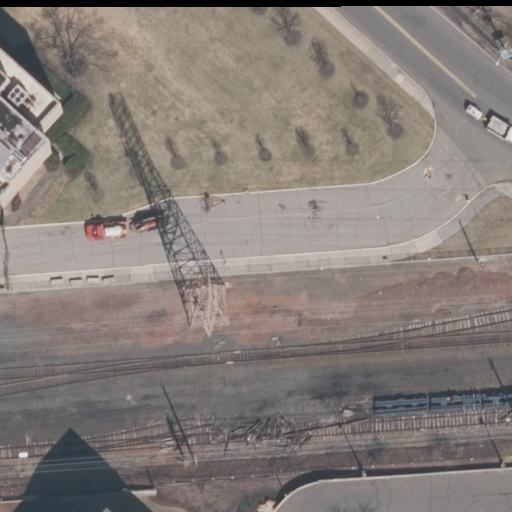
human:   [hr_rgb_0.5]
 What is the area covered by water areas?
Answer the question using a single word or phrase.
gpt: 0m2

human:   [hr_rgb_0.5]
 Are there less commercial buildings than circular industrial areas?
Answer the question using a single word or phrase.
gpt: no

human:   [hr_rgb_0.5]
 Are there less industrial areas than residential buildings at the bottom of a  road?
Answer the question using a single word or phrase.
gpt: no

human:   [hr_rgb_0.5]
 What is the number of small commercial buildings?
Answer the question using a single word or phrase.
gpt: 0

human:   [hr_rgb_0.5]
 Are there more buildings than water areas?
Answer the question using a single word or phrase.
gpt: yes

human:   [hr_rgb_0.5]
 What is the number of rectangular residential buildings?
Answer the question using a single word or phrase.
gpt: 1

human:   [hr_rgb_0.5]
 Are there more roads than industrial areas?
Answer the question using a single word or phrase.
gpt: yes

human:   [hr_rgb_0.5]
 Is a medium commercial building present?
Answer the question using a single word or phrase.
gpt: no

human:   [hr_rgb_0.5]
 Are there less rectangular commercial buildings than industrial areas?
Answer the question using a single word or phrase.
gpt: yes

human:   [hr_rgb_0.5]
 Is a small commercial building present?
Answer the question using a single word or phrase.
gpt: no

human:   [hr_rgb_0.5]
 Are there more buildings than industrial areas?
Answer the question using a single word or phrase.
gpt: yes

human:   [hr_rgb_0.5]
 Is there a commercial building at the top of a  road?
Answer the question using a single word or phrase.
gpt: no

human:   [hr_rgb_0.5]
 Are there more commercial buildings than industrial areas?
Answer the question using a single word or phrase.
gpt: no

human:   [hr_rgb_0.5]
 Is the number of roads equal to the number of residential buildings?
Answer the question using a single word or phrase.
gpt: no

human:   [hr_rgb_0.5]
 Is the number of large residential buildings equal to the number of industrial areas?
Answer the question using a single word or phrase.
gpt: yes

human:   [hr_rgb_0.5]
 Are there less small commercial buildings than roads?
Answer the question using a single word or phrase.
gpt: yes

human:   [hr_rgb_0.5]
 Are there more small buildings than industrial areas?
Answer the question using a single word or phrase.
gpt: no

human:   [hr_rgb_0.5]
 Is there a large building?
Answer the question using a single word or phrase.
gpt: yes

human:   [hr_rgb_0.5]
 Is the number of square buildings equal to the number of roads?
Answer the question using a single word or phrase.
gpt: no

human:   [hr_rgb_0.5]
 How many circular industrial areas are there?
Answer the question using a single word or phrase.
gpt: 0

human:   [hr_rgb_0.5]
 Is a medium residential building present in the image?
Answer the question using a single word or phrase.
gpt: no

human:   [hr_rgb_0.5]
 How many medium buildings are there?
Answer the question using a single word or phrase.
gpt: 0

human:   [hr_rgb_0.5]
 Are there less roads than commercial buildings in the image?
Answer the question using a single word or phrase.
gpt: no

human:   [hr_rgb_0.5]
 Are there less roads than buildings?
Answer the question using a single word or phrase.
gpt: no

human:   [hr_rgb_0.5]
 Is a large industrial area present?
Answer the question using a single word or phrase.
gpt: yes

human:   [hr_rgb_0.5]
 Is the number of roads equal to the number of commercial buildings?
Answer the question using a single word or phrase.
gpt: no

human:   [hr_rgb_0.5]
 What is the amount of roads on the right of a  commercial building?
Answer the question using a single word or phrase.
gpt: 0

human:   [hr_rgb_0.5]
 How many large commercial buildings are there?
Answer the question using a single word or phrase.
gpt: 0

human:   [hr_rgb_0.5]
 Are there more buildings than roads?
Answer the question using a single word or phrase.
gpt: no

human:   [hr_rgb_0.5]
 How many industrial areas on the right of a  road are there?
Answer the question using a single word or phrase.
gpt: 1

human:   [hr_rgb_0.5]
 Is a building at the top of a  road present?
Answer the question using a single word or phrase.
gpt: yes

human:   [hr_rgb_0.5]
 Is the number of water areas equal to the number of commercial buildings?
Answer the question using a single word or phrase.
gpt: yes

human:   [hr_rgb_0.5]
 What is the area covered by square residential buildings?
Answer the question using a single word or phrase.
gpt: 0m2

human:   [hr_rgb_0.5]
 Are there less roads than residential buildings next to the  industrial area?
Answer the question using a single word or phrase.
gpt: no

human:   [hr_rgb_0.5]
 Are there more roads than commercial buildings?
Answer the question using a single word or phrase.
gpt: yes

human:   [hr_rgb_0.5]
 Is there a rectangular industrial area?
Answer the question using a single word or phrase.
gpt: yes